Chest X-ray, PA view. Patient: 38 years old, sex F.
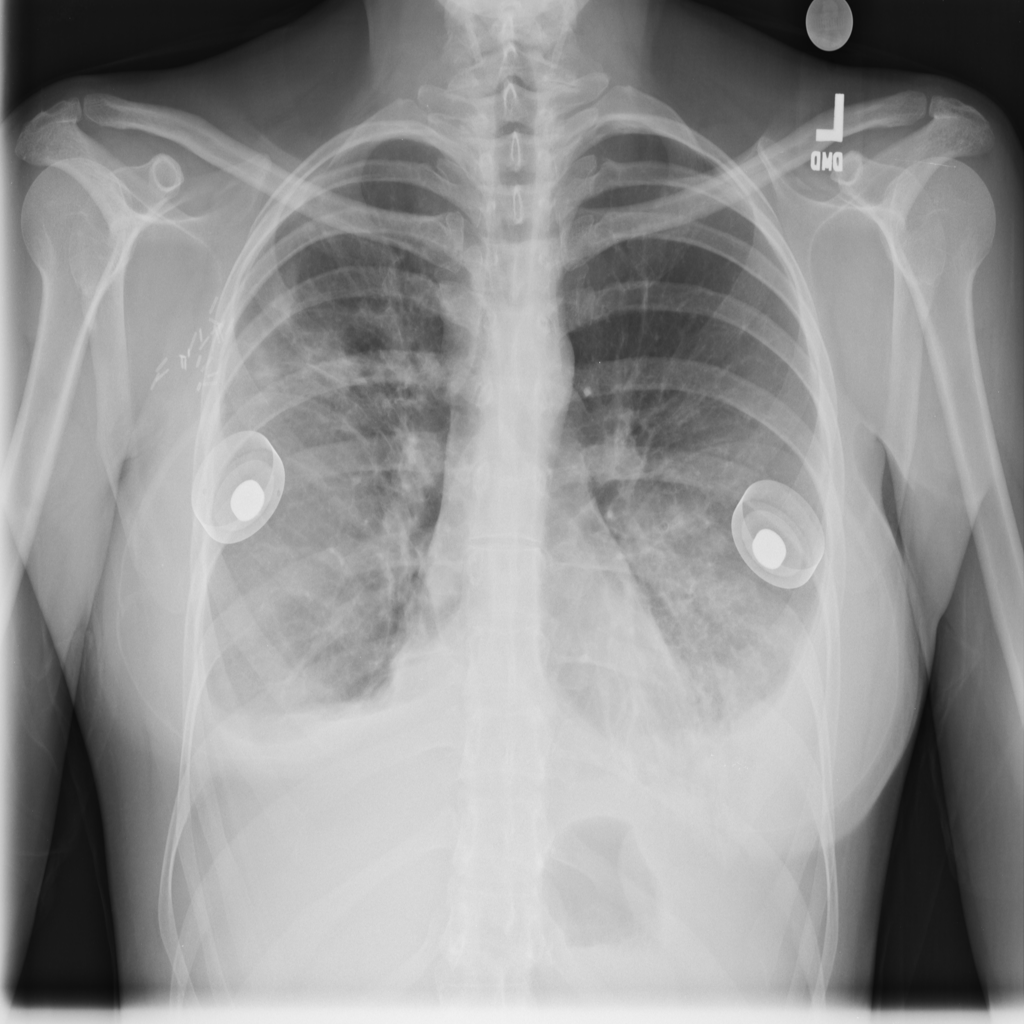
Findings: Effusion